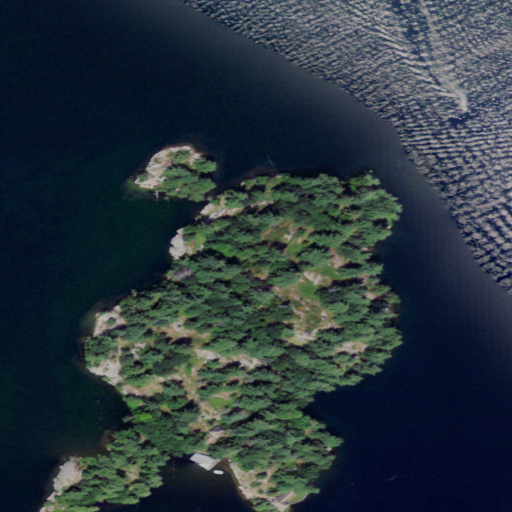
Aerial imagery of island in New York named Lotus Island containing open water, shrub, deciduous forest, mixed forest, woody wetlands, grassland, and herbaceous wetlands